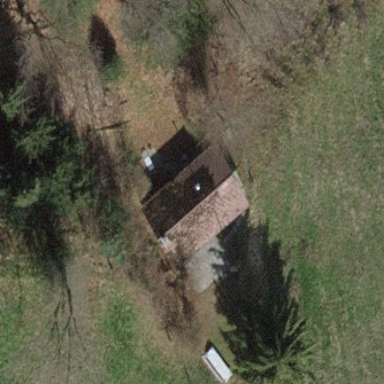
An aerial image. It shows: Hut.